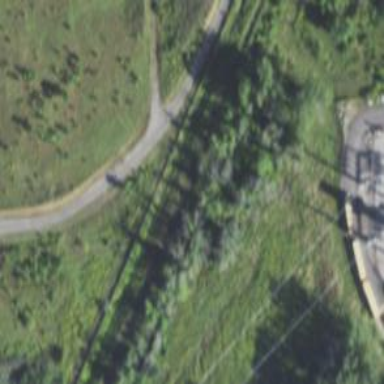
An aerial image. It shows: Abandoned railway.